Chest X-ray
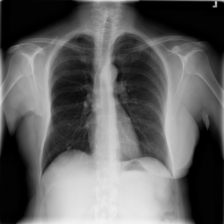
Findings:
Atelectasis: negative
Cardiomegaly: negative
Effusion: negative
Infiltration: positive
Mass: negative
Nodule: positive
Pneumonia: negative
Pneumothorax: negative
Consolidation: negative
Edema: negative
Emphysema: negative
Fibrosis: negative
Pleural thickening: negative
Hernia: negative